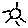
Label: sun